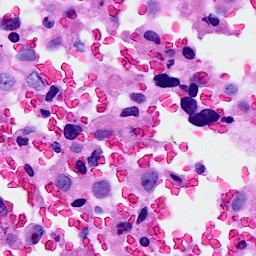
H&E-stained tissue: Breast